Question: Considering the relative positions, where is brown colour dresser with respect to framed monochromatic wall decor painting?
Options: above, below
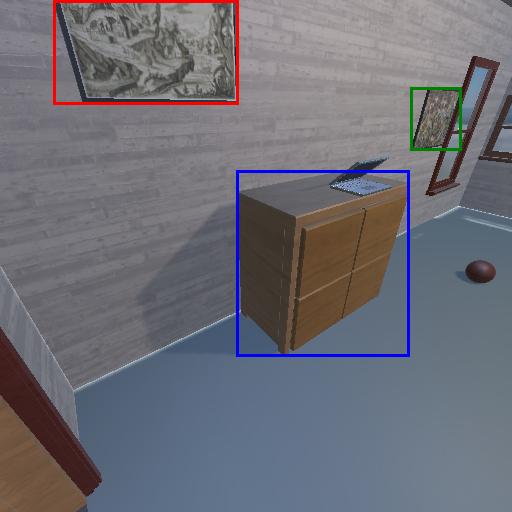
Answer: above